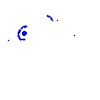
Particle: electron